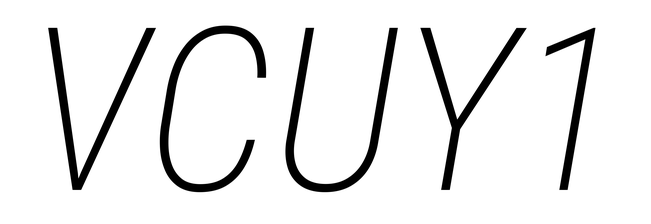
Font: Roboto-Italic_Condensed_ExtraLight_Italic